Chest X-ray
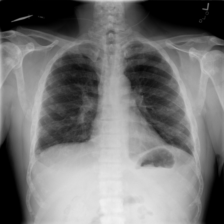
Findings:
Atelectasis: negative
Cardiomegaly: negative
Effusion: negative
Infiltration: negative
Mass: negative
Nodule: positive
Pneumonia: negative
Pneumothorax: negative
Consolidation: negative
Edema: negative
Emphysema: negative
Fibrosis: negative
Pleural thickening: negative
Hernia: negative